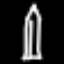
Label: pencil